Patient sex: M
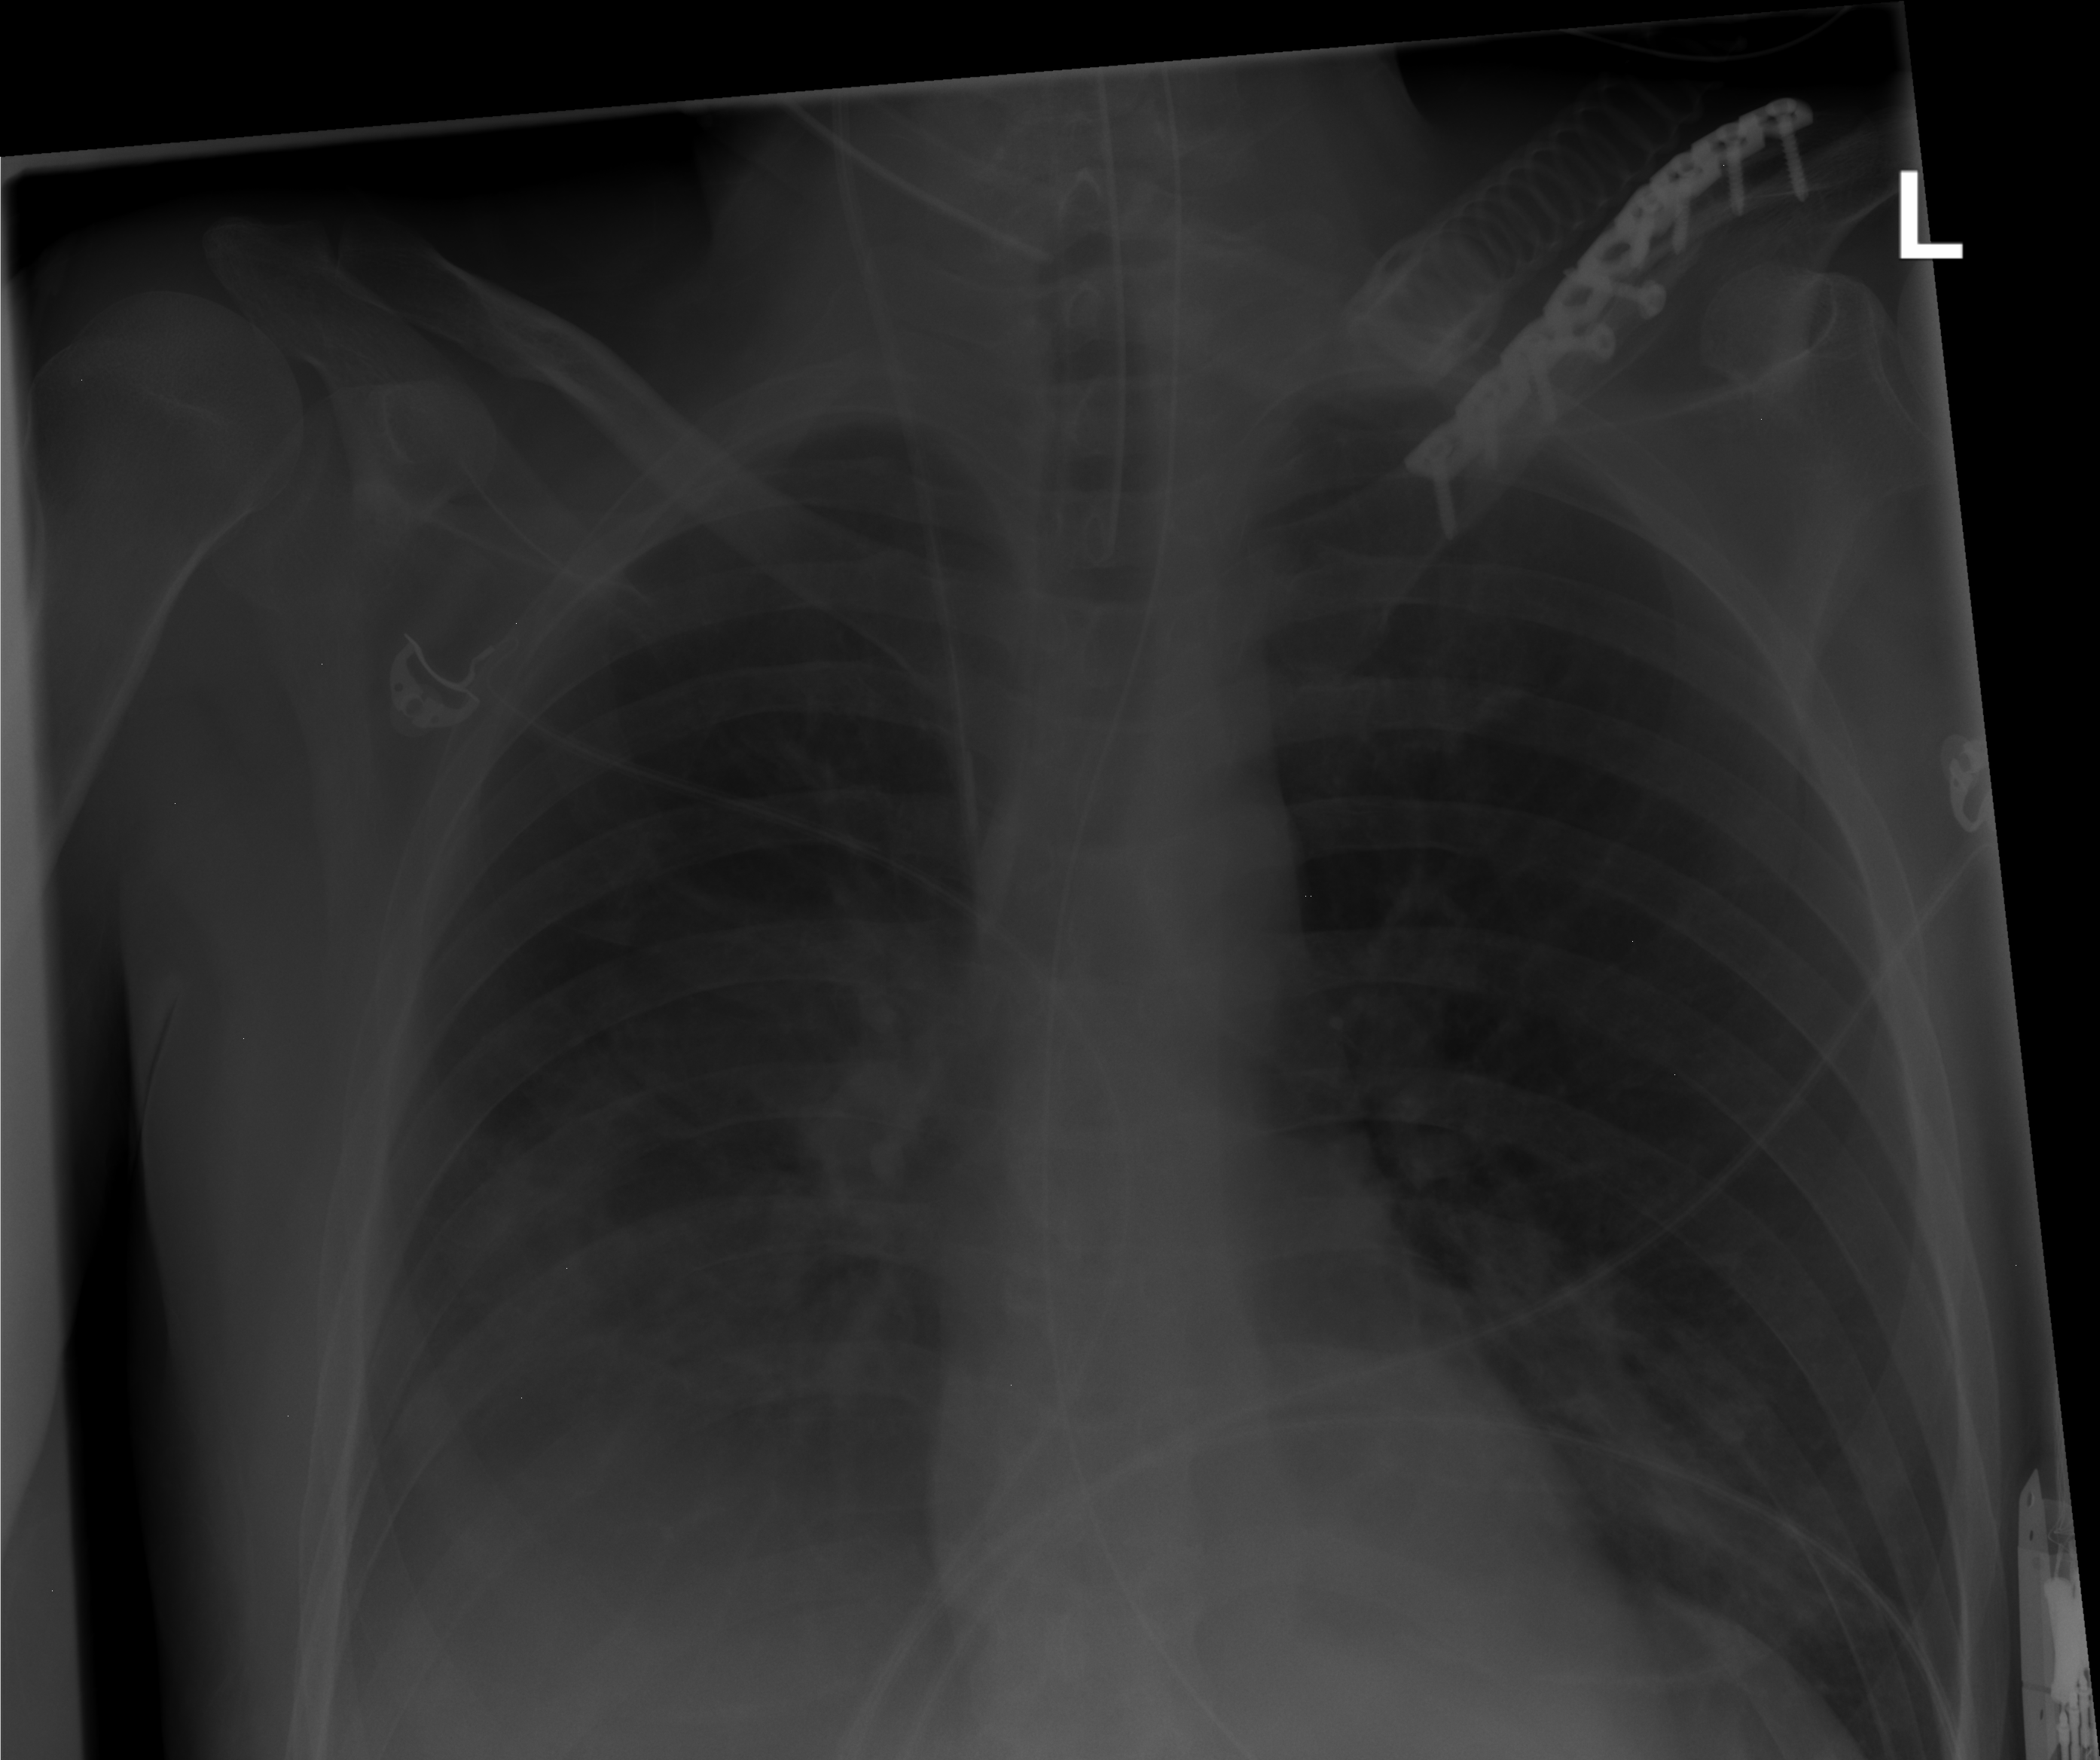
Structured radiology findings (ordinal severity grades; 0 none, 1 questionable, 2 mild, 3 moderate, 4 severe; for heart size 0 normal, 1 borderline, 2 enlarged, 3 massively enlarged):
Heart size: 0
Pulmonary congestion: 0
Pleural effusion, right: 2
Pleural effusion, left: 1
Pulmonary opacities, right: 3
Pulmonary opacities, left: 2
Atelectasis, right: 2
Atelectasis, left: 2